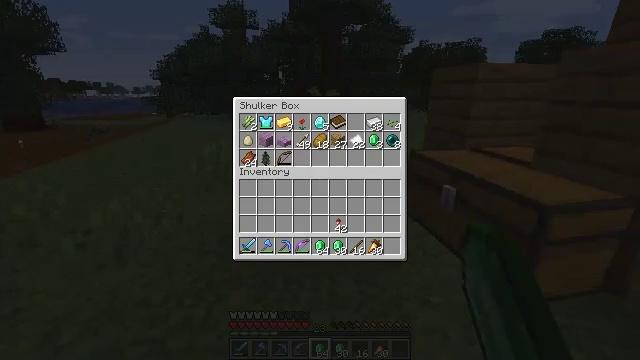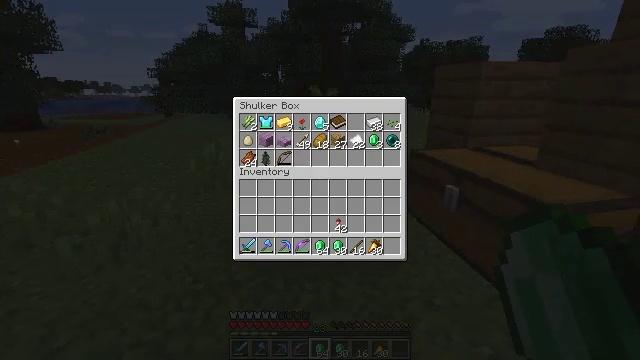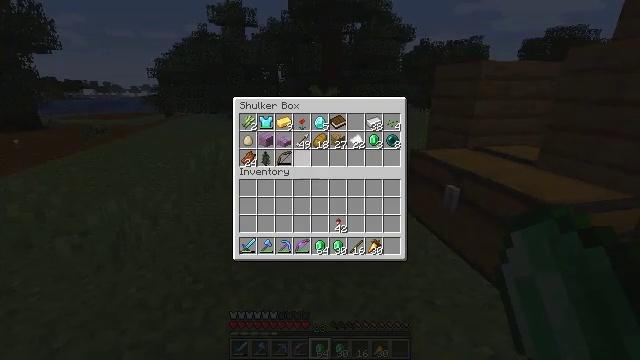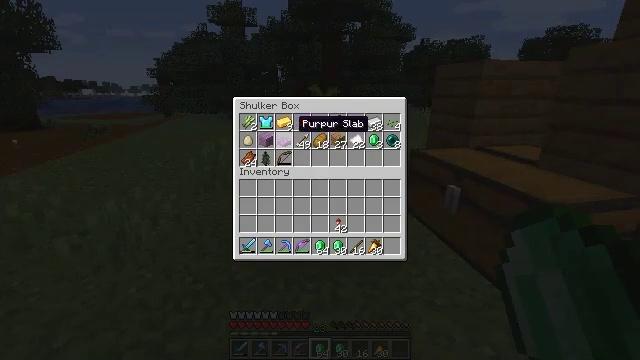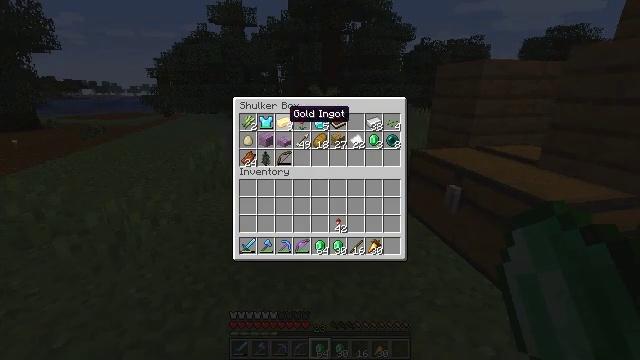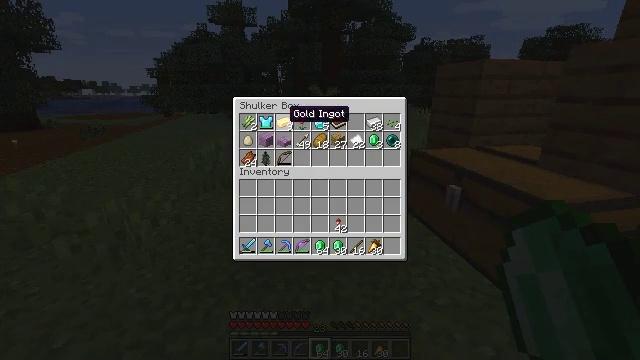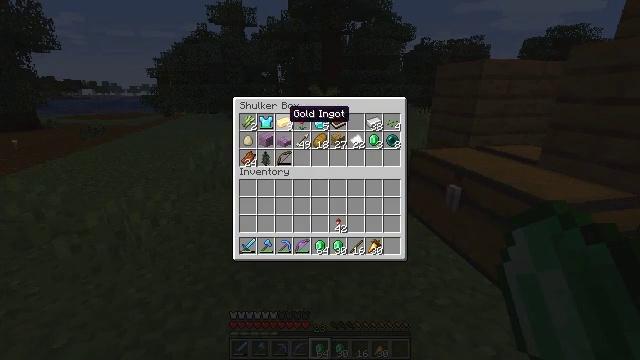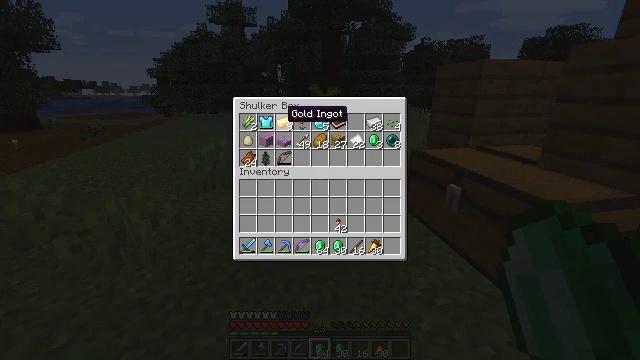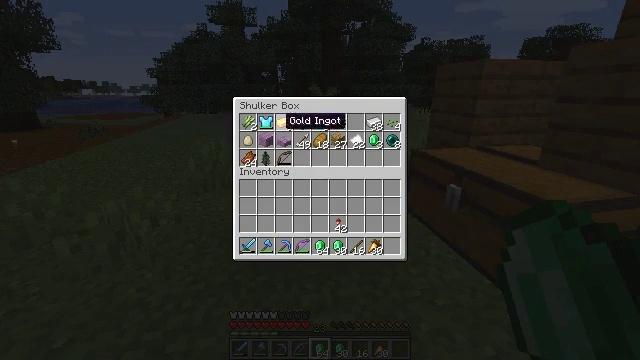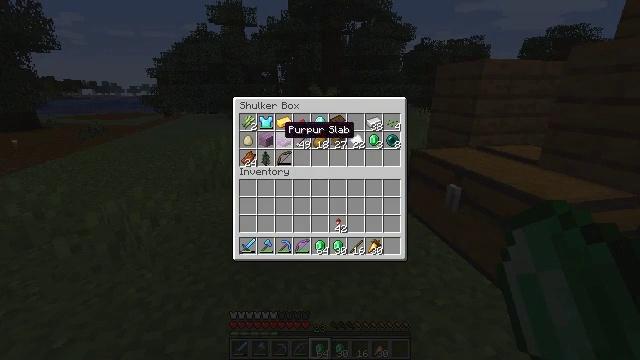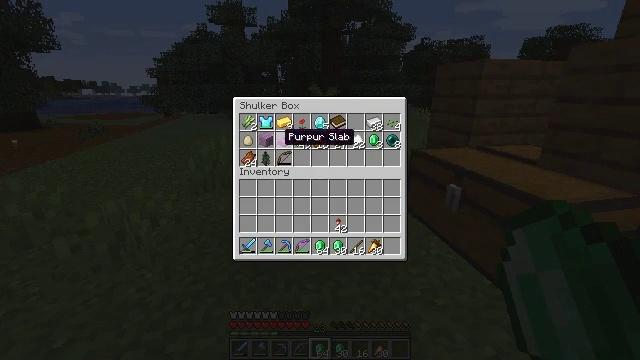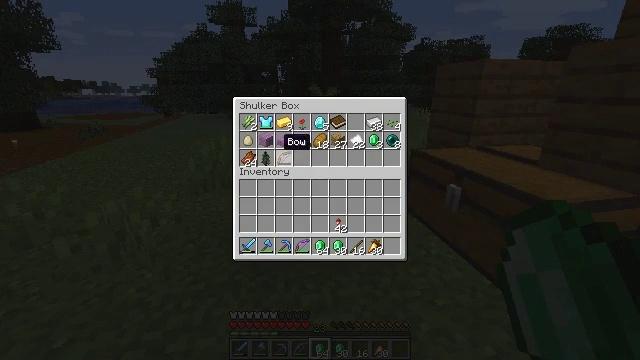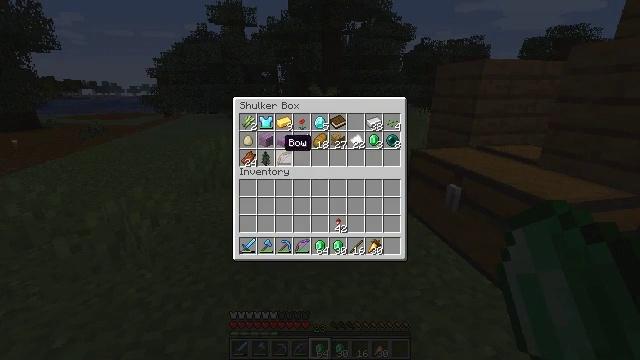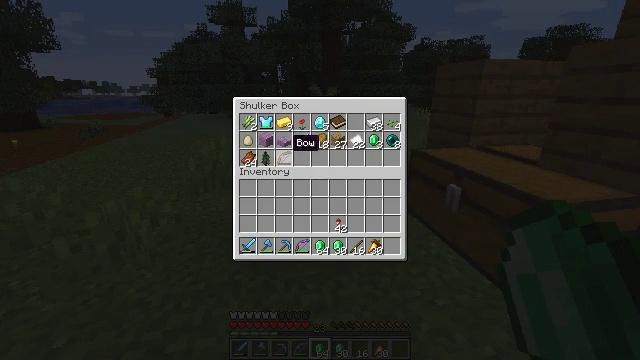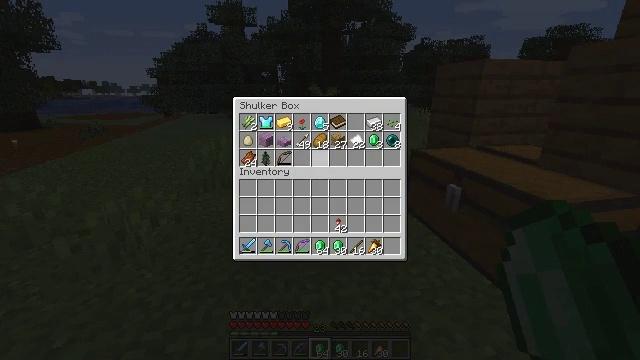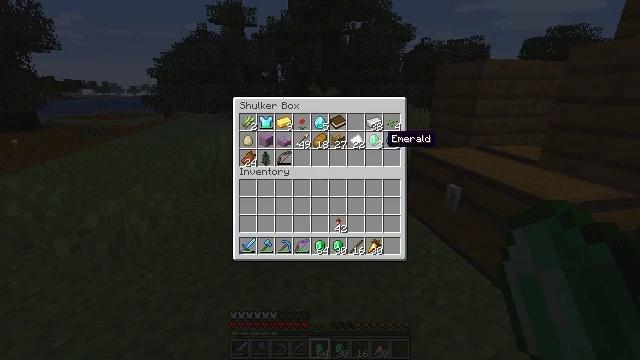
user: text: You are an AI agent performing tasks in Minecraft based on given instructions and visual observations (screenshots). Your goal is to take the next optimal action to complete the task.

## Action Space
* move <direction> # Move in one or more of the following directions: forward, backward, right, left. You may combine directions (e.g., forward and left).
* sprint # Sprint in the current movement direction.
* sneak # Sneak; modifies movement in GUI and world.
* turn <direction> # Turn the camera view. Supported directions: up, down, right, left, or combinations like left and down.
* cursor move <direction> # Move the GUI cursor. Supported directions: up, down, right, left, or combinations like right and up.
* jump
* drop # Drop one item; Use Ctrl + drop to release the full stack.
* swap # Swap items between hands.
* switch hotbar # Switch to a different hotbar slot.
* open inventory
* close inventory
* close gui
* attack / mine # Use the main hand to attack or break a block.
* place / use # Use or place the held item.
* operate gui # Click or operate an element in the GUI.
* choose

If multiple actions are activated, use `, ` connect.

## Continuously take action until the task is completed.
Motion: motion action
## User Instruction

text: Put books and planks in the crafting grid to craft a bookshelf.
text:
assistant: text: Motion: cursor move left and up
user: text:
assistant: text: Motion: sneak, cursor move left and up
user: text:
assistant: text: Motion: sneak, cursor move up
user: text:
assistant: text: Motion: sneak, cursor move left and up
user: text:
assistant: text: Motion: sneak
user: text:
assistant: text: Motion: sneak
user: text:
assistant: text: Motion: sneak
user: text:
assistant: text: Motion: sneak, cursor move down
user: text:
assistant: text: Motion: sneak, cursor move down
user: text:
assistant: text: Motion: sneak, cursor move down
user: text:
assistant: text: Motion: sneak
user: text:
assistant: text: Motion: sneak
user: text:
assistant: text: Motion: sneak, cursor move right
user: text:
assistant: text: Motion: sneak, cursor move right
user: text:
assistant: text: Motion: sneak, cursor move right
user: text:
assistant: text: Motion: sneak
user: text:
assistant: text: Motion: sneak
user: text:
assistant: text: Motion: sneak
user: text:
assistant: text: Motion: sneak
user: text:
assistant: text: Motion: sneak
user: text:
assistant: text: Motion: sneak, cursor move down
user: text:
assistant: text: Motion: sneak, cursor move down
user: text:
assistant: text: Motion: sneak, cursor move down
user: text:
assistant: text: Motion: sneak
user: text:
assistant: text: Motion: sneak
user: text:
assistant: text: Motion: sneak, cursor move down
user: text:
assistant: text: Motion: sneak, cursor move left
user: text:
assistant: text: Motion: sneak, cursor move left
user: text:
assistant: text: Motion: sneak, cursor move left
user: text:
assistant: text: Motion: no_op